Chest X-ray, AP view. Patient: 34 years old, sex M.
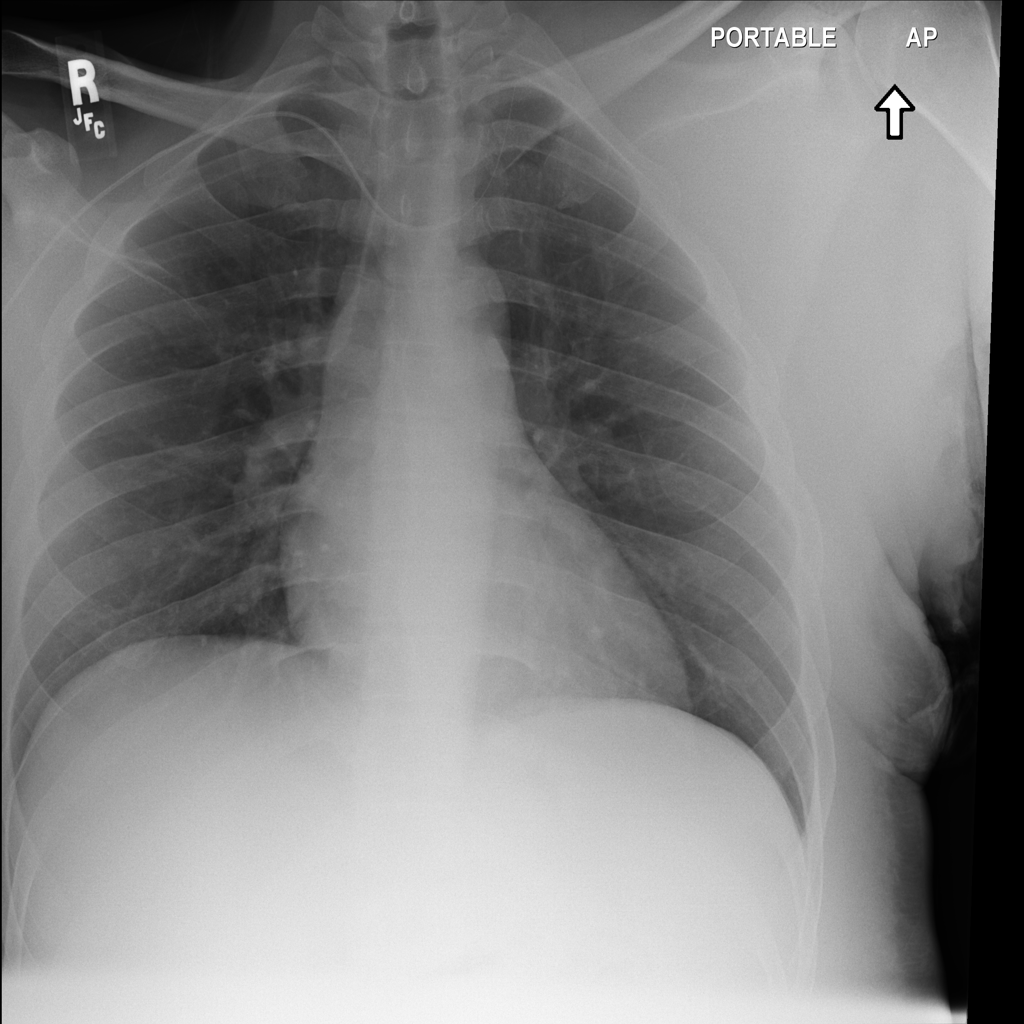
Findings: No Finding